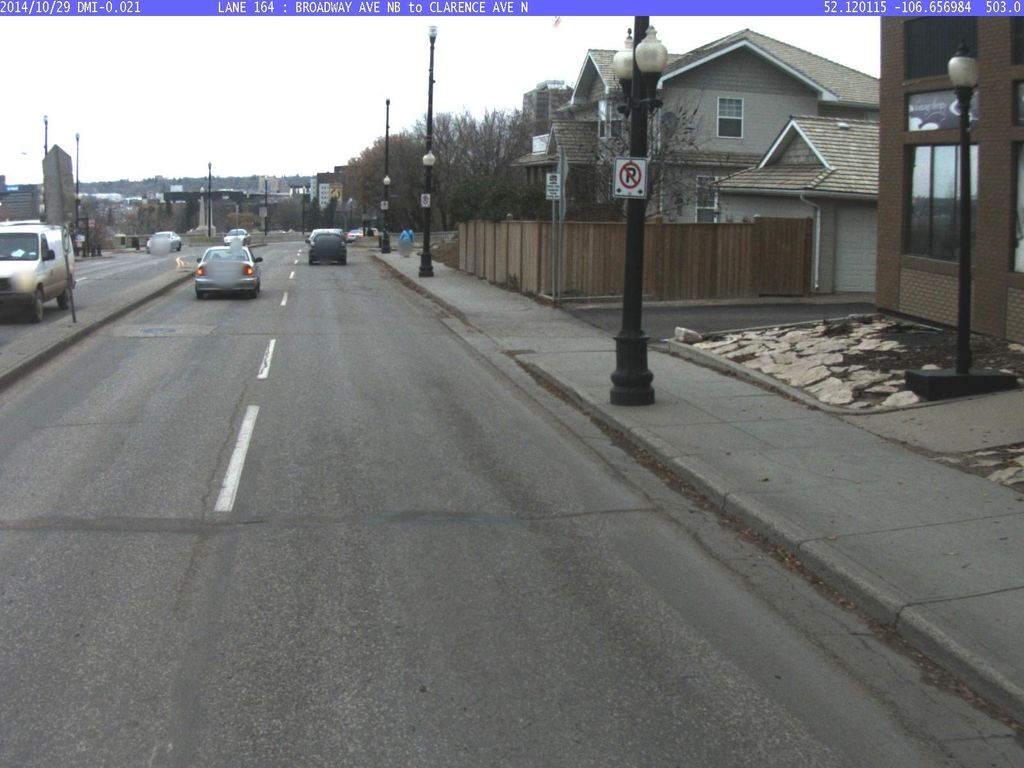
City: saskatoon